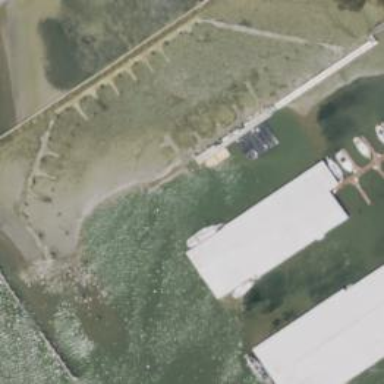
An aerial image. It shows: Pier that is in ruins.